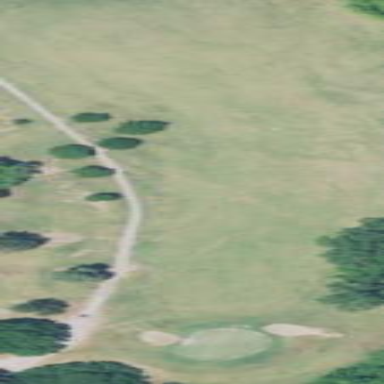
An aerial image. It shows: Grassy area designated as golf fairway.